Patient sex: M
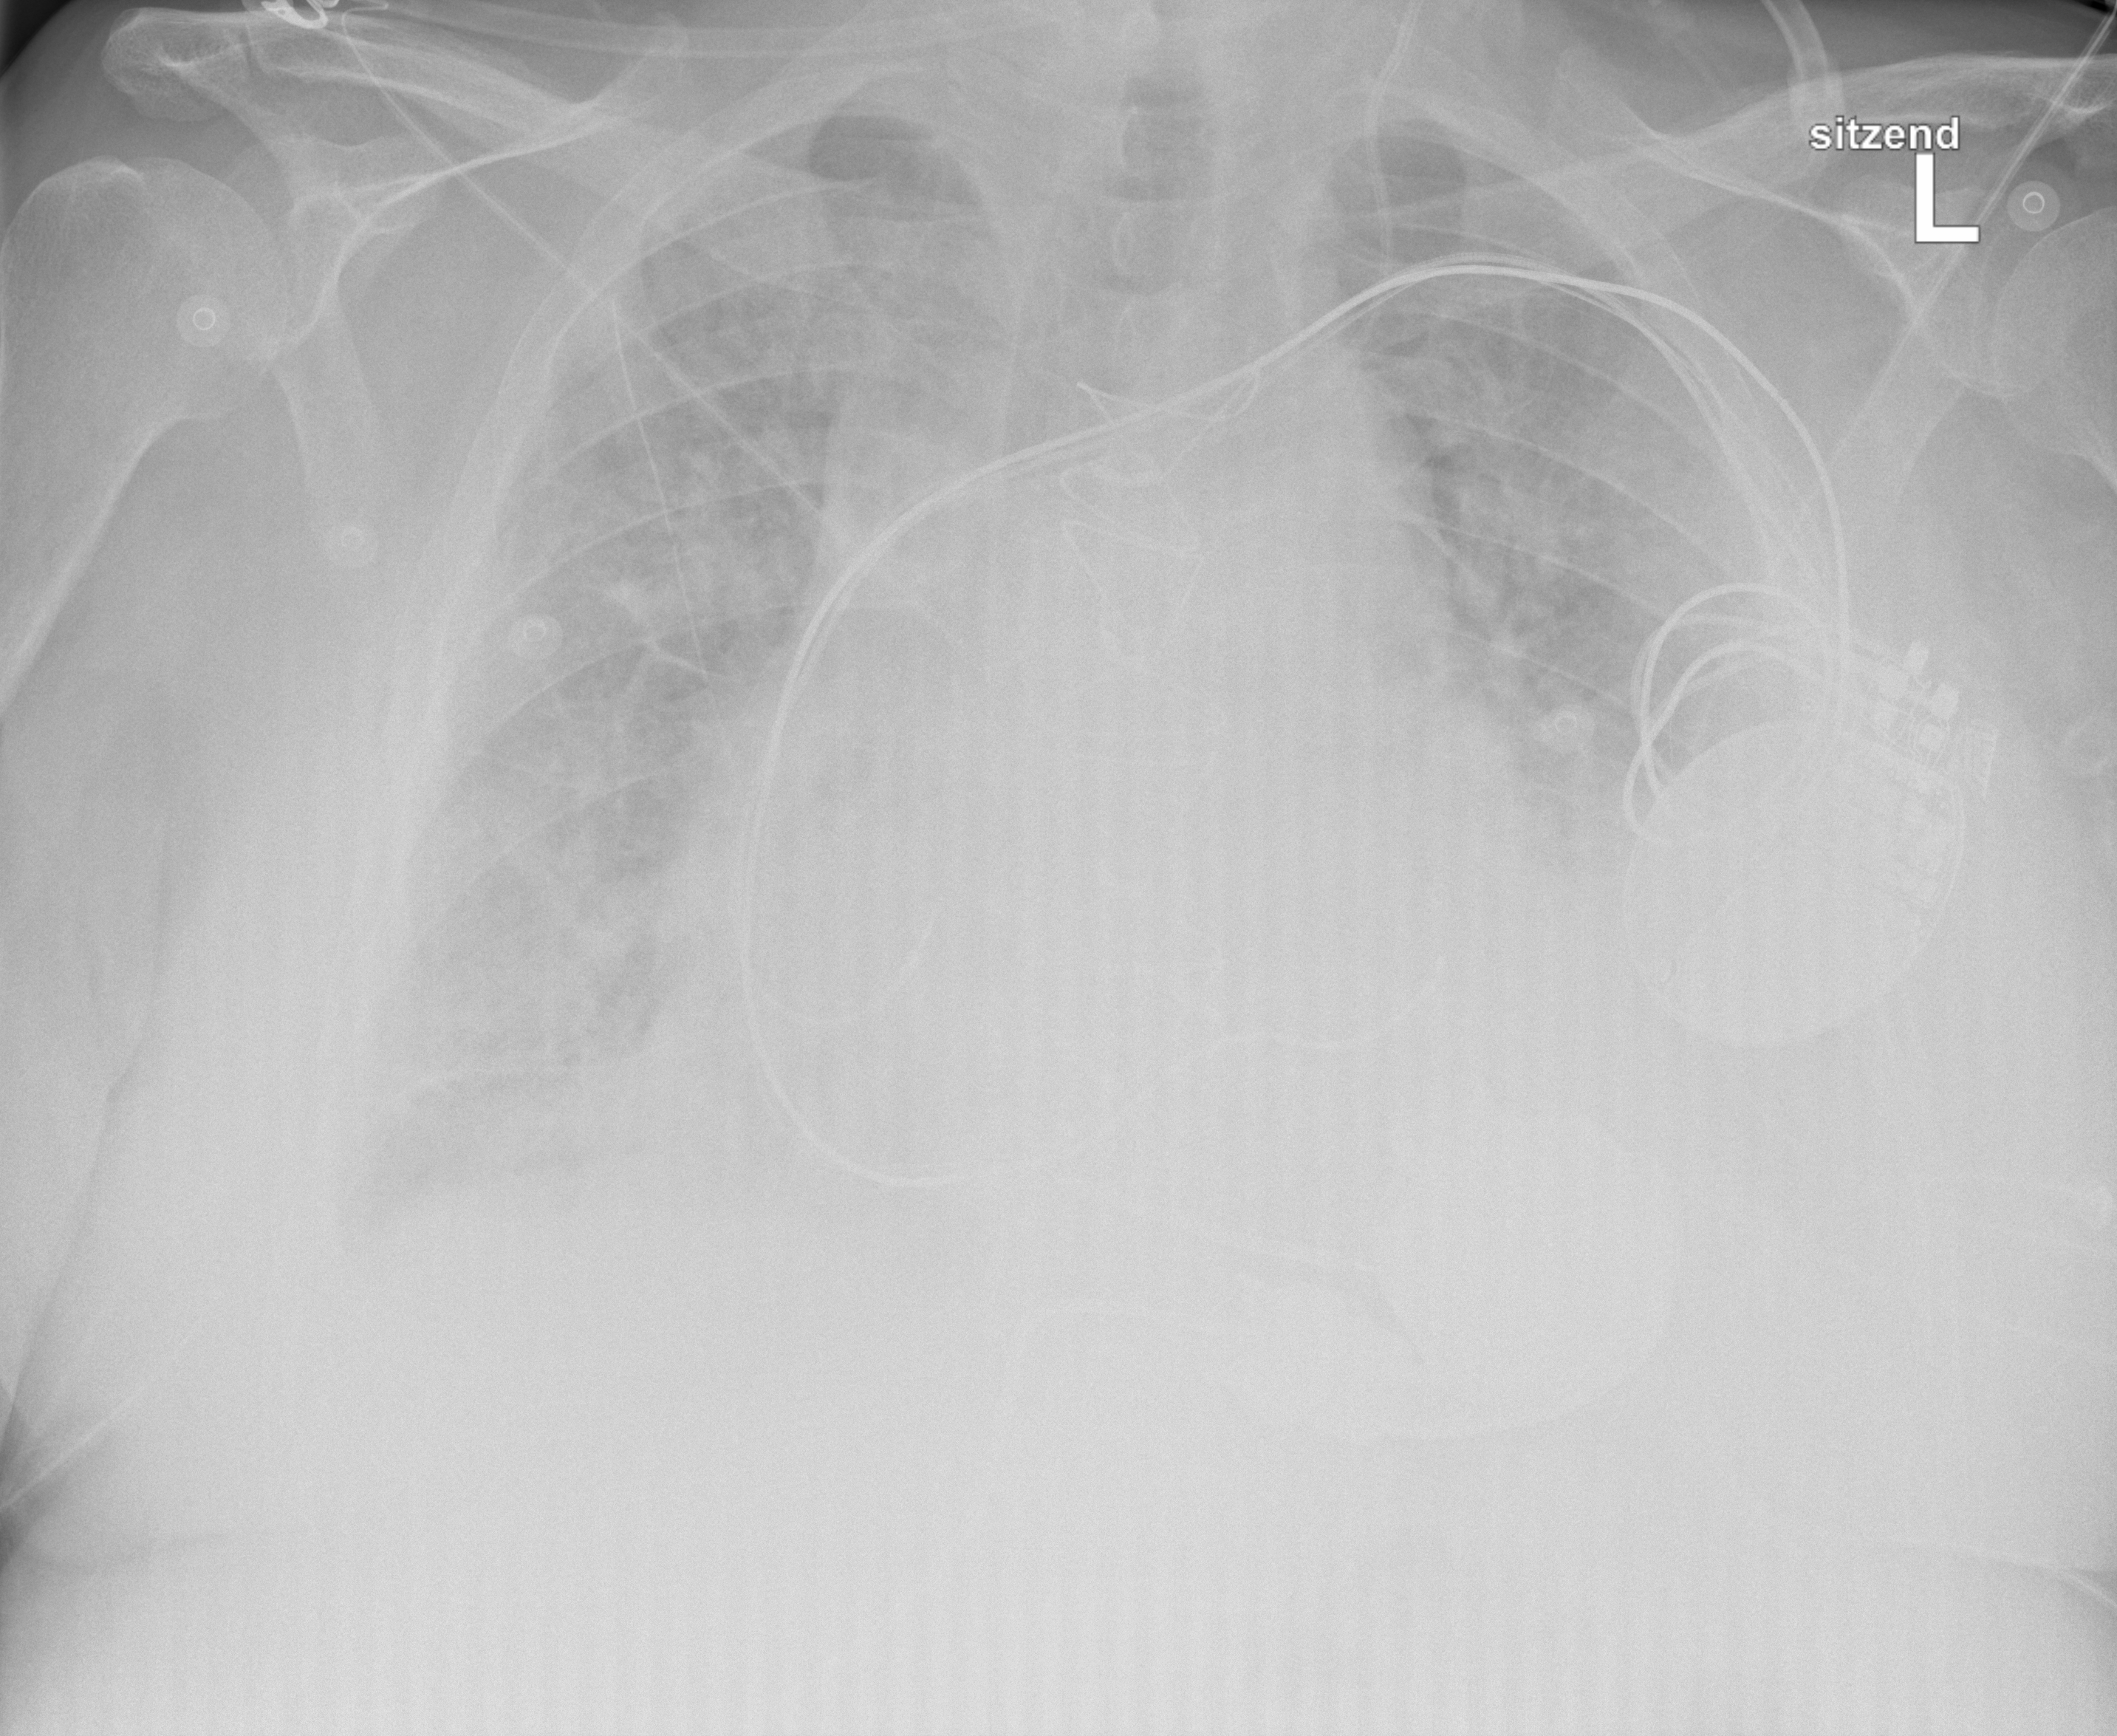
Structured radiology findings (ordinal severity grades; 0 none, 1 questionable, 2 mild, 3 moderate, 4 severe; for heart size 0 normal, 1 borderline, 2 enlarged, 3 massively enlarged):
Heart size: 2
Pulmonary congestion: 3
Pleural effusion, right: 2
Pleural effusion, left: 2
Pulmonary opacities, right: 0
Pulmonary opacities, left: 0
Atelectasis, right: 2
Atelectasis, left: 2